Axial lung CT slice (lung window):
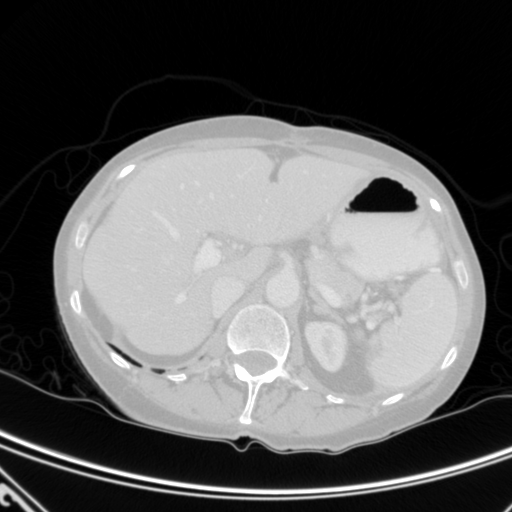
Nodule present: no